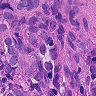
Metastatic tissue present: yes